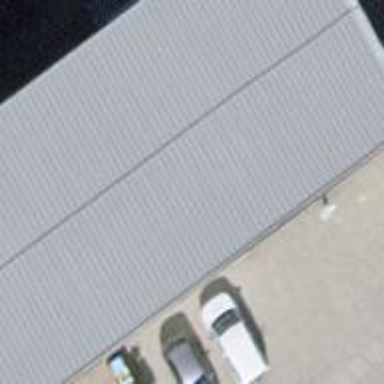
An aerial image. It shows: Industrial building.